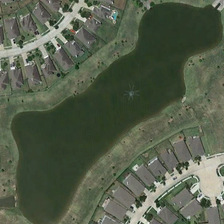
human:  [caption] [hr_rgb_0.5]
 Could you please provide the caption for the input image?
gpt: many buildings and some green trees are in two sides of an irregular pond .

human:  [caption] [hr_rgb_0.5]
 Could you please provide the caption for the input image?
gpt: many buildings and some green trees are in two sides of an irregular pond .

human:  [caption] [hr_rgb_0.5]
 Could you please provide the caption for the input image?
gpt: many buildings and some green trees are in two sides of an irregular pond .

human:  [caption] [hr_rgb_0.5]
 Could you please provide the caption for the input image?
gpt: many buildings and some green trees are in two sides of an irregular pond .

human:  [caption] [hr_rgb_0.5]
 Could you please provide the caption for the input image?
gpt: many buildings and some green trees are in two sides of an irregular pond .